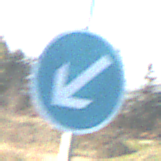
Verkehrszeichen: VorgeschriebeneVorbeifahrtLinks
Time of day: MorningAfternoon
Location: Outdoor (Nature)
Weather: Clear
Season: NotSpecified
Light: Natural